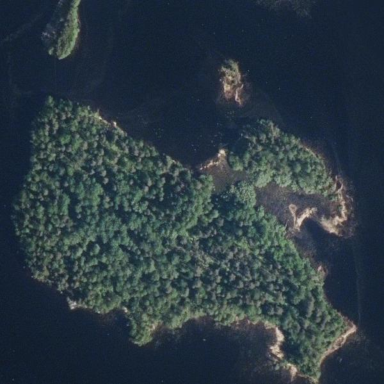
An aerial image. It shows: Islet surrounded by woodland.